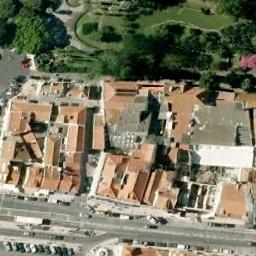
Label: palace